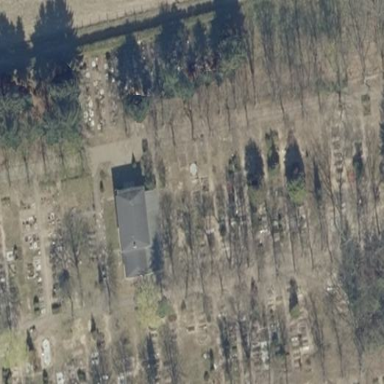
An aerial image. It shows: Cemetery.